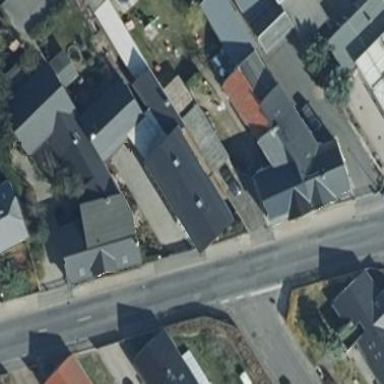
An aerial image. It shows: Simple and straightforward house.